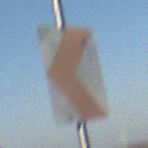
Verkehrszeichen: RichtungstafelnInKurvenKleinRechts
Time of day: MorningAfternoon
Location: Outdoor (Nature)
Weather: Clear
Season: Winter
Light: Natural